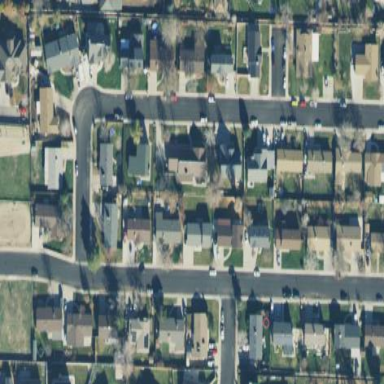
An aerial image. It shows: Sidewalk.